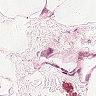
Metastatic tissue present: no